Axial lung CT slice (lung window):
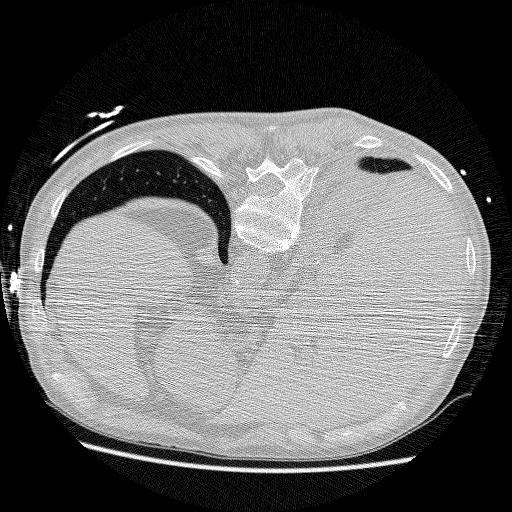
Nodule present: no